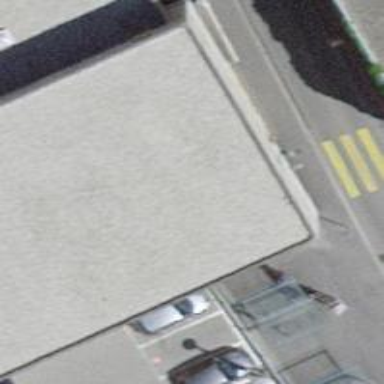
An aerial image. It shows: Multi-storey parking facility.